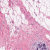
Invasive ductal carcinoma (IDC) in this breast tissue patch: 0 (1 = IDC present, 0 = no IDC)